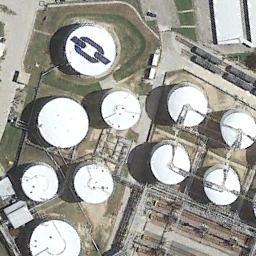
Label: storage tanks